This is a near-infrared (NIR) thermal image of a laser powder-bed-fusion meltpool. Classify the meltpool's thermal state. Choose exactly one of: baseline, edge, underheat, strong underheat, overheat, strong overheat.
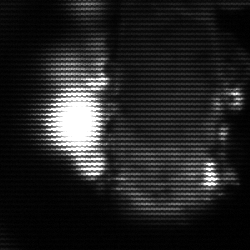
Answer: strong underheat